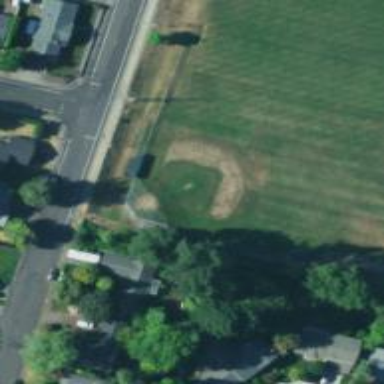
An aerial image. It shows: Baseball pitch for leisure land activities.